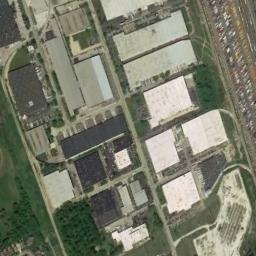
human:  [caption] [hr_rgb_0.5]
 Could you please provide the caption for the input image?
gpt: Many houses of different shapes are in the industrial area .

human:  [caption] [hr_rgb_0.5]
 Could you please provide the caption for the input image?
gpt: In an industrial area, There are neatly planned factories and roads, Green belts, And parking lots .

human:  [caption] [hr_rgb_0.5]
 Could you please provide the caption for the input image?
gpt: Houses in the industrial area have blue roofs .

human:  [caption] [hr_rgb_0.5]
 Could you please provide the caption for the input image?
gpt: The industrial area has some workshops of different sizes and green areas .

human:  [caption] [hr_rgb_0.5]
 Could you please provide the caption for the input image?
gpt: There are some white buildings and green trees on the industrial area .